Interaction volume radius: 5 \u00c5
Interaction volume height: 35 \u00c5
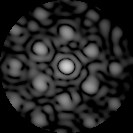
Disorder parameter: 0.5255